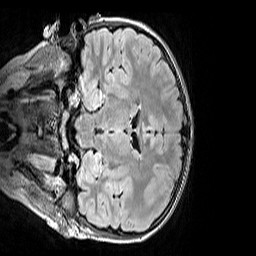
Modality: FLAIR
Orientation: coronal
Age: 10
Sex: male
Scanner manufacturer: siemens
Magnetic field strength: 3 T
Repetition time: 5 s
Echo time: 0.388 s